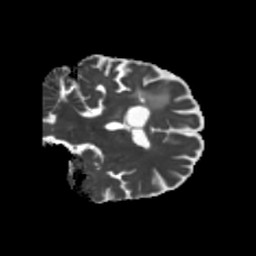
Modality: MD
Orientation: coronal
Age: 74
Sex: female
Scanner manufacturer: siemens
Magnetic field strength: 3 T
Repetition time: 5.25 s
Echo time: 0.08 s